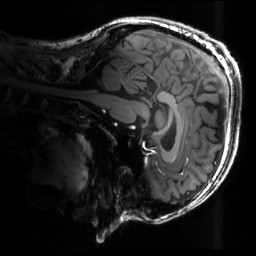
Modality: T1w
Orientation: sagittal
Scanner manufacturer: siemens
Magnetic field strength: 6.98 T
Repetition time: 2 s
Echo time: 0.00273 s